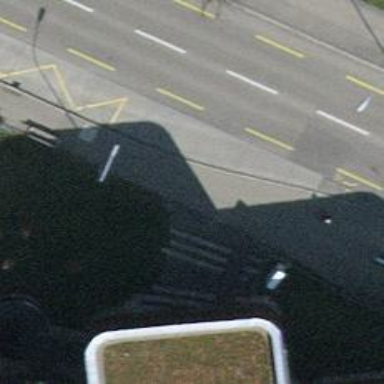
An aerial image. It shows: Staircase road with ramp made of asphalt and concrete.